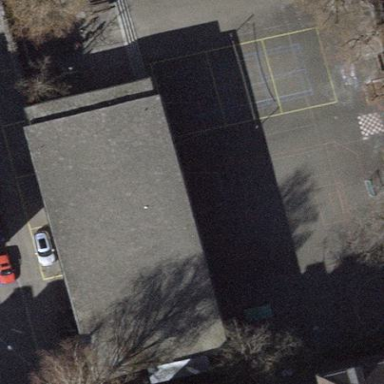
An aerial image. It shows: Sports hall for multiple sports activities.